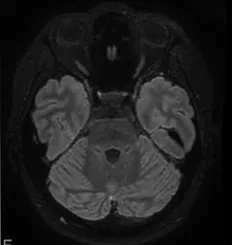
CE-FLAIR. Show evaluation of LME regression in Case 2, 3 months after rituximab: despite CE-T1, and ,CE-FLAIR did not detect any residual LME, CE-VWI revealed a residual patch enhancement of the folia in left cerebellar hemisphere [blue ovoid.
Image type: radiology (mri)